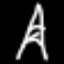
Label: The Eiffel Tower